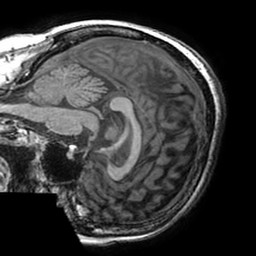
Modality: T1w
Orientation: sagittal
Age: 65
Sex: female